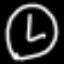
Label: clock